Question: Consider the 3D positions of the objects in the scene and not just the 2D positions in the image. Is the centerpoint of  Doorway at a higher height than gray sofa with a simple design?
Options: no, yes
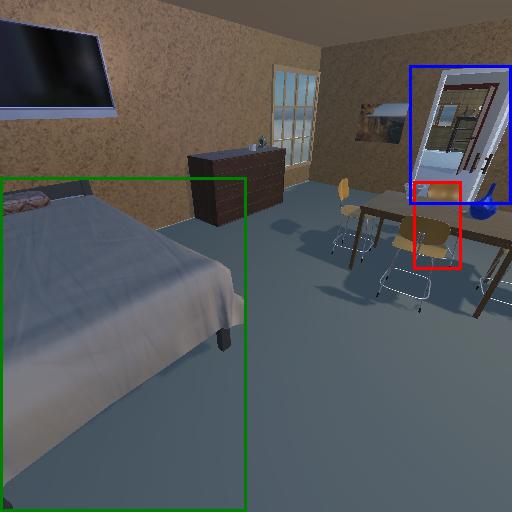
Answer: no